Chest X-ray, PA view. Patient: 73 years old, sex M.
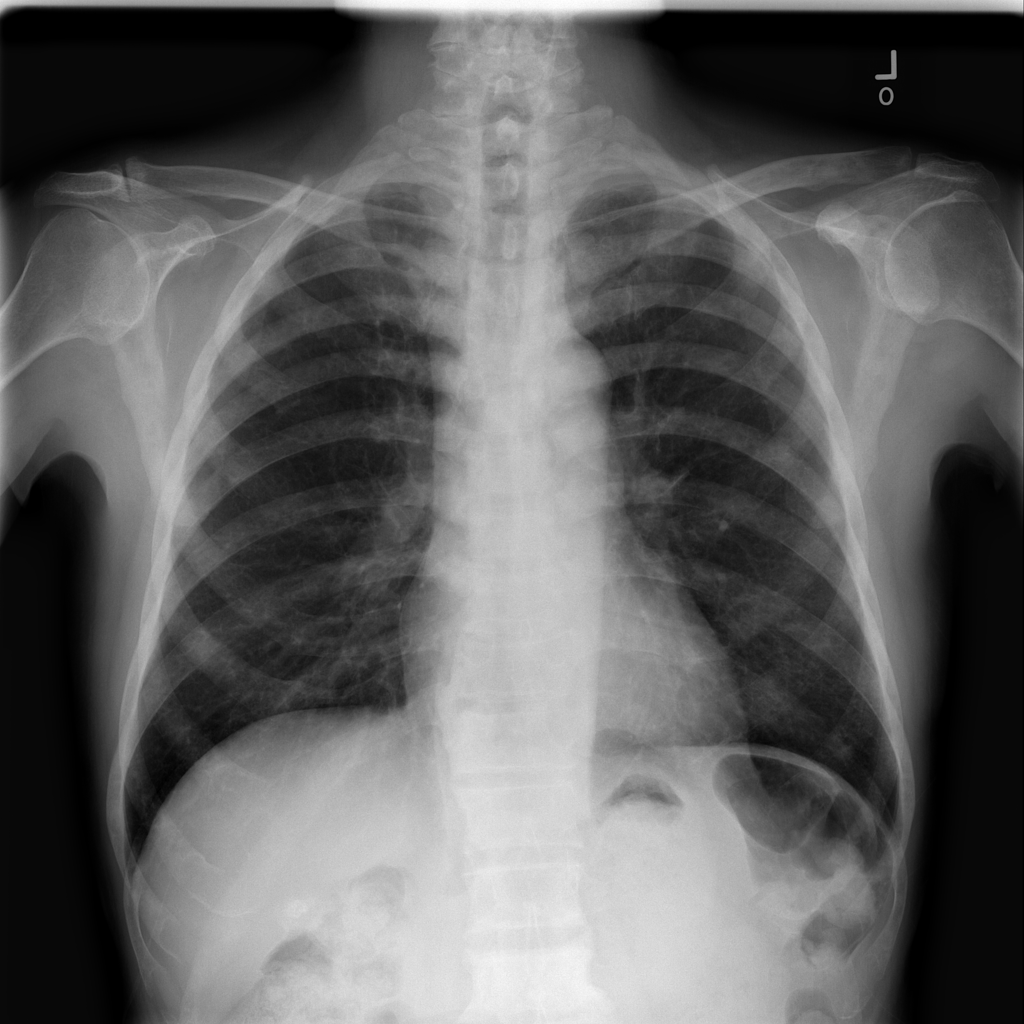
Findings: Infiltration